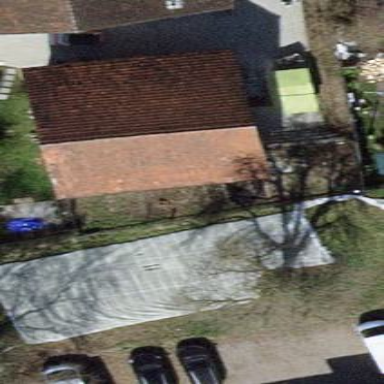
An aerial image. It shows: Shed building.